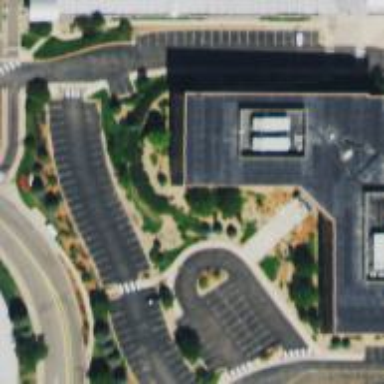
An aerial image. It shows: Commercial building.